Interaction volume radius: 10 \u00c5
Interaction volume height: 40 \u00c5
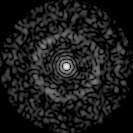
Disorder parameter: 0.8417